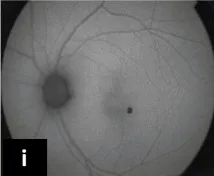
(c, f, i) FAF imaging showing marked, uniform hypoautofluorescence of the lesions with isoautofluorescent perimeter.
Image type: ophthalmic_imaging (autofluorescence)